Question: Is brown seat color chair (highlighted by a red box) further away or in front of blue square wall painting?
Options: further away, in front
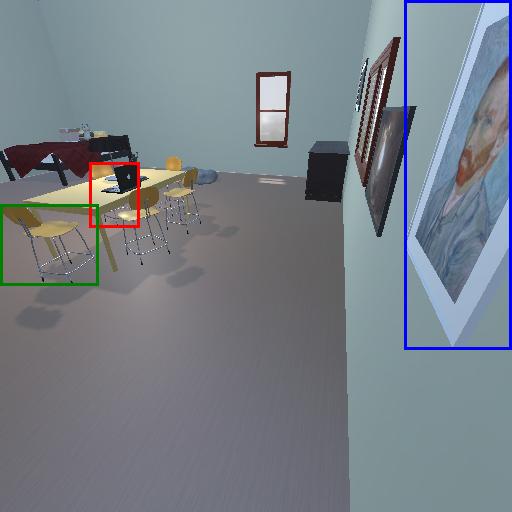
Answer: further away